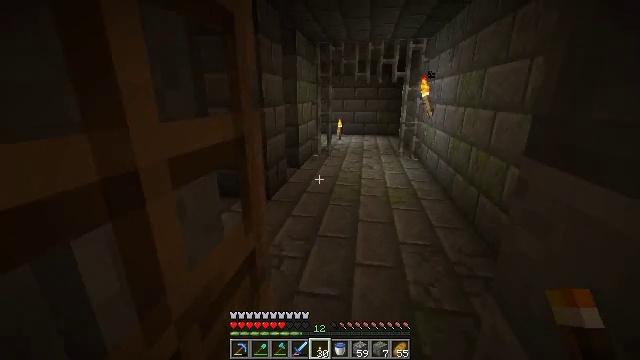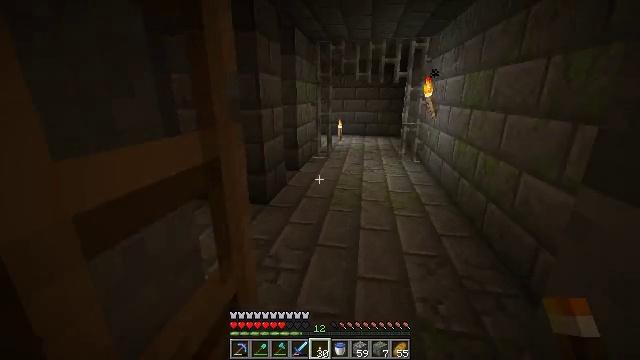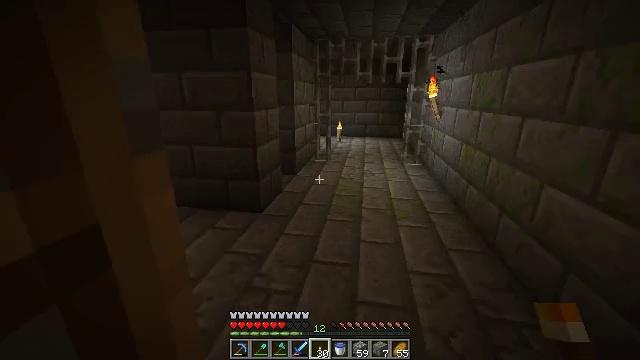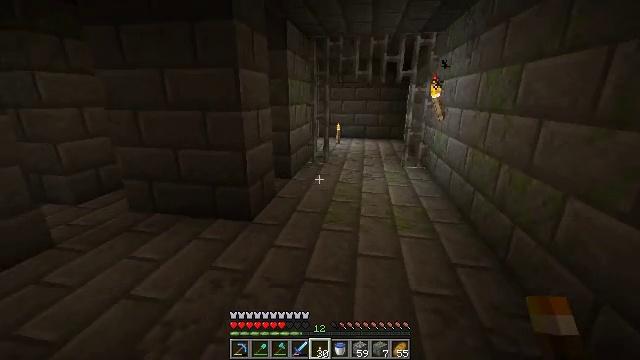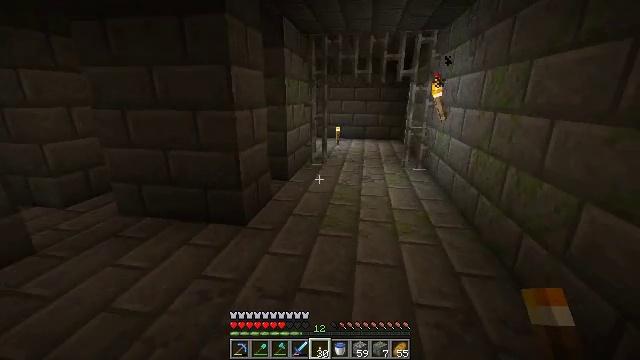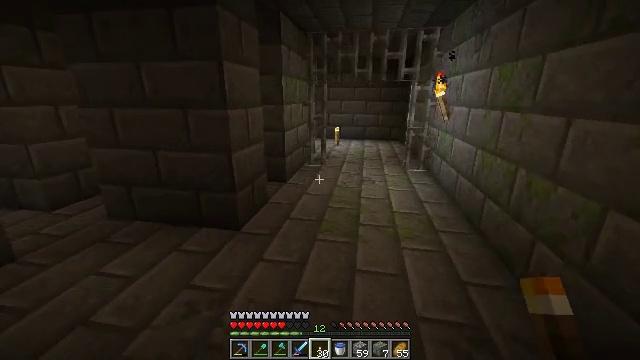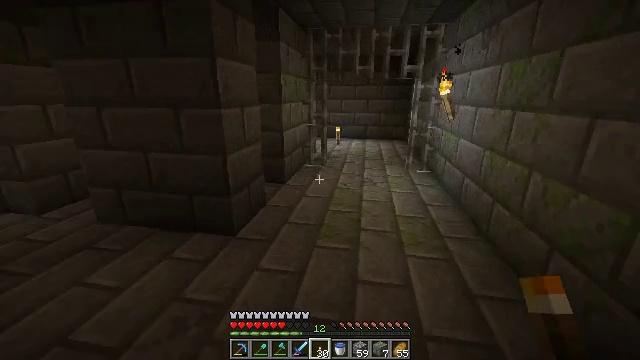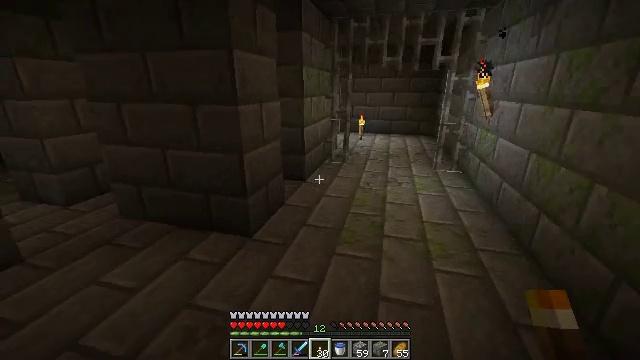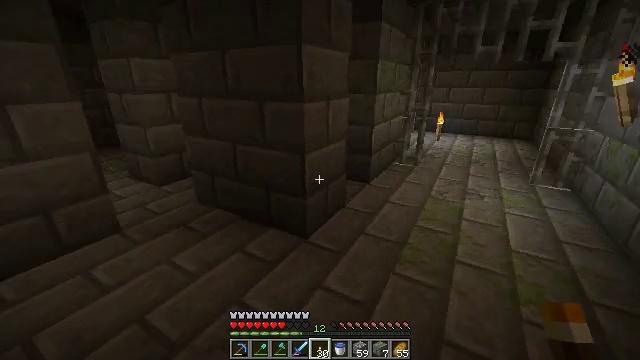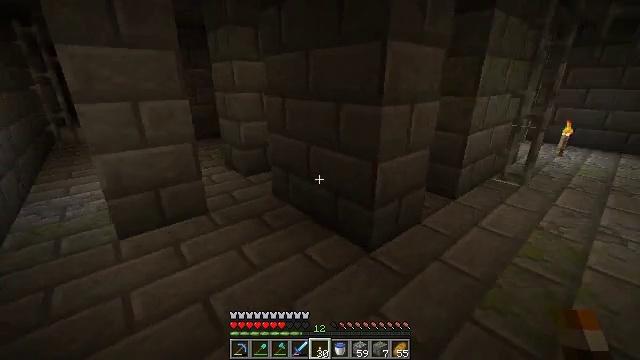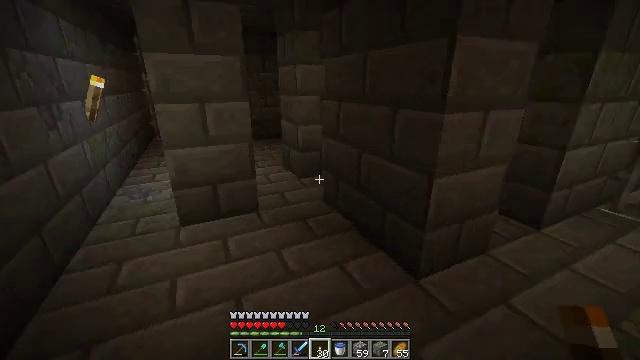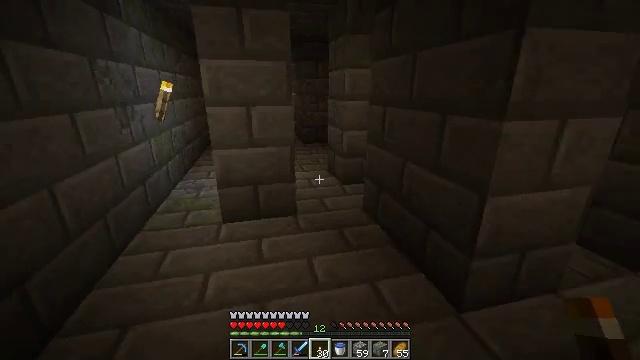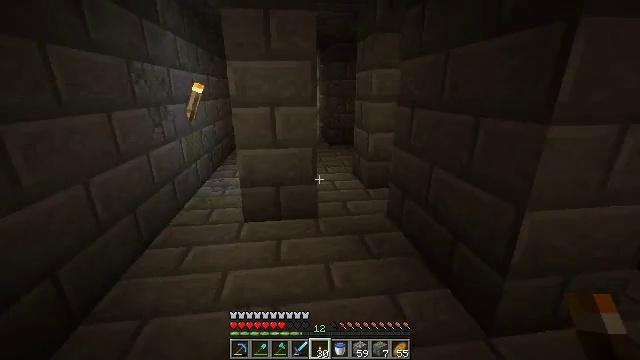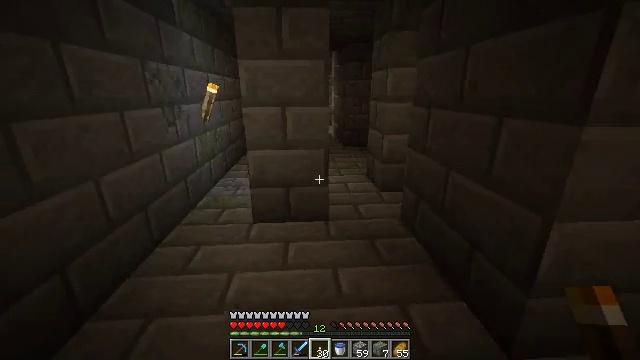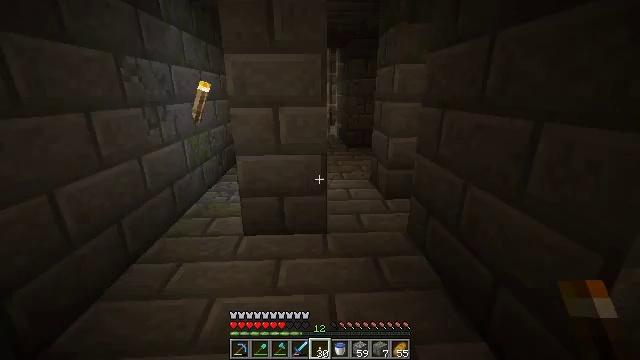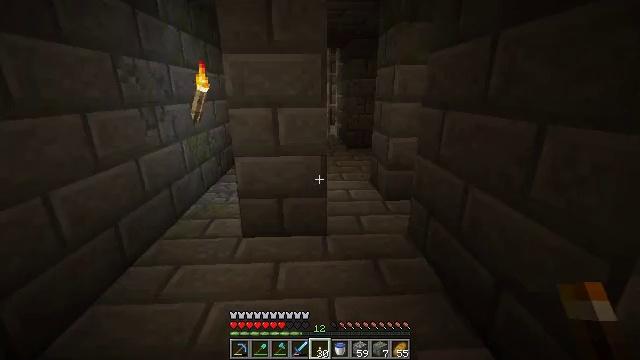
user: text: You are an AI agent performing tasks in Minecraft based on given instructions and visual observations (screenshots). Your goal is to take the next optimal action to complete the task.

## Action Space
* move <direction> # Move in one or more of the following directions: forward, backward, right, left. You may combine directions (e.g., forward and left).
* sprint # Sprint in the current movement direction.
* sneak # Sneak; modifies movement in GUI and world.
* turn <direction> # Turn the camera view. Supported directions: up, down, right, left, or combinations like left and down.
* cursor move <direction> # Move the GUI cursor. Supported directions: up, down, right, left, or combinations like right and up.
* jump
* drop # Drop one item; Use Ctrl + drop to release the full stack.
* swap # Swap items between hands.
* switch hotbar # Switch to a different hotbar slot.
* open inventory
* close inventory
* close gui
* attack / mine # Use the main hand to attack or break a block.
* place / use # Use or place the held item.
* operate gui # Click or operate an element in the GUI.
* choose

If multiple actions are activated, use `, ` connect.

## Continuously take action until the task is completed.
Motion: motion action
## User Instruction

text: Left click on the iron door to break it.
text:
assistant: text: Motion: move forward
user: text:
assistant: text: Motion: move forward
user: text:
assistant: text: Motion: move forward
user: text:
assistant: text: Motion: move forward
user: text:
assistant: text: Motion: move forward
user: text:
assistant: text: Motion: move forward
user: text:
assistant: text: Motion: move forward, turn left and down
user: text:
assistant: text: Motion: move forward and move right, turn left and down
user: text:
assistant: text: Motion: move forward and move right, turn left
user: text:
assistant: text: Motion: move forward and move right, turn left
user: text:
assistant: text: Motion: move forward and move right, turn left and up
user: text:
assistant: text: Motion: move forward, turn left
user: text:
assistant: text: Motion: move forward, turn left
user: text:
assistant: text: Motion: move forward, turn left
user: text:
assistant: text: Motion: move forward
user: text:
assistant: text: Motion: move forward
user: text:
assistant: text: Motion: move forward
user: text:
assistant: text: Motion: move forward
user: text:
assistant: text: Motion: move forward
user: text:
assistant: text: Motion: move forward
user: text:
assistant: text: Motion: move forward and move right
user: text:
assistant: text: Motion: move forward and move right
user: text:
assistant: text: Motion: move forward and move right
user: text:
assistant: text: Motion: move forward and move right
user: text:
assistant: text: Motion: move forward
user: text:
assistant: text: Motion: move forward
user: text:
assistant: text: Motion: move forward
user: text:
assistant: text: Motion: move forward
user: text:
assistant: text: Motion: move forward, turn left
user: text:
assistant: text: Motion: move forward, turn left